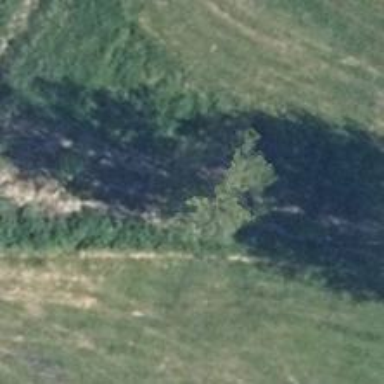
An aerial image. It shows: Row of trees in natural setting.